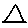
Label: triangle